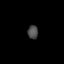
Tissue: lung
Cell type: Epithelial cells
Senescence score: 0.2183
Nuclear area (px): 136
Mean DAPI intensity: 76.382